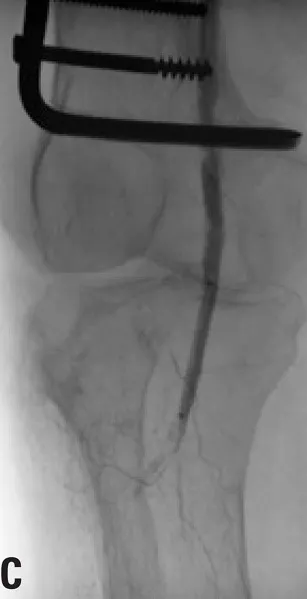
Digital subtraction angiography. (C and D) Partial popliteal recanalization.
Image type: radiology (x_ray)